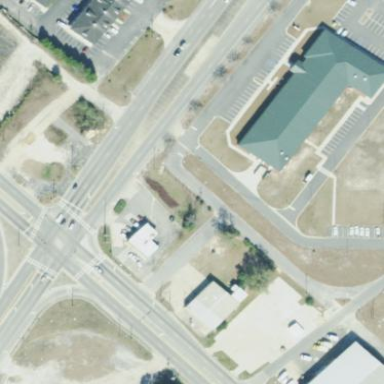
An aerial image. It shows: Government transportation office building.